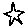
Label: star